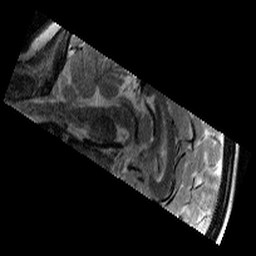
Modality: T2w
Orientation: sagittal
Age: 9
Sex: male
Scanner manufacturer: siemens
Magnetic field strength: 3 T
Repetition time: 9.23 s
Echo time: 0.067 s